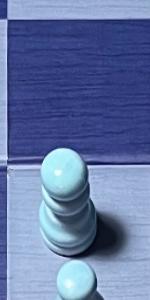
Label: Pawn_White